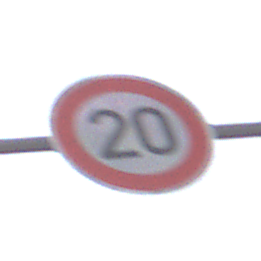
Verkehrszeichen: Geschwindigkeit20
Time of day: Midday
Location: Outdoor (RoadRail)
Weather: PartlyCloudy
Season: NotSpecified
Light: Natural